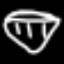
Label: diamond